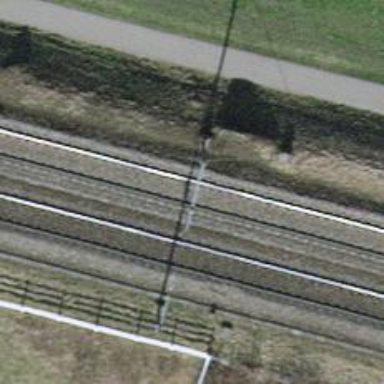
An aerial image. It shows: Railway milestone.